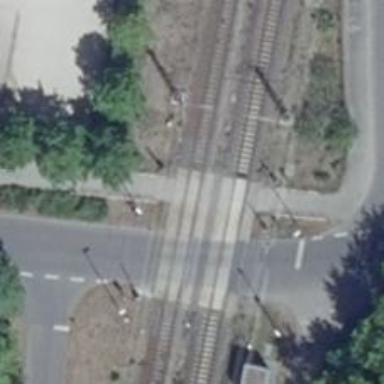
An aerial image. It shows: Full railway crossing barrier.